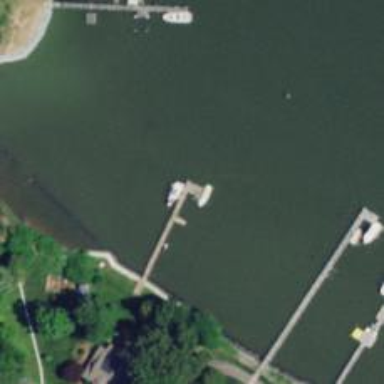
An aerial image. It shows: Man-made pier.